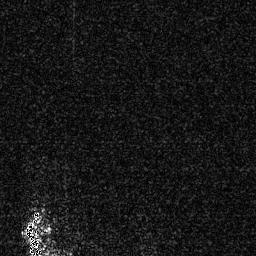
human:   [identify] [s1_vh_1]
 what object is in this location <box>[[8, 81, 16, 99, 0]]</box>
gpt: <ref>1 medium ship at the bottom left</ref>